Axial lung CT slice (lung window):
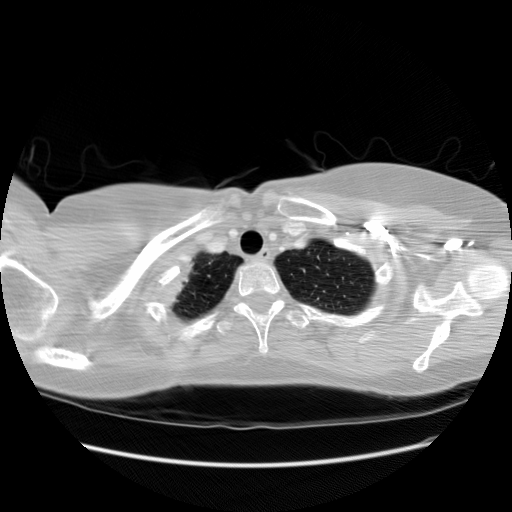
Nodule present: no